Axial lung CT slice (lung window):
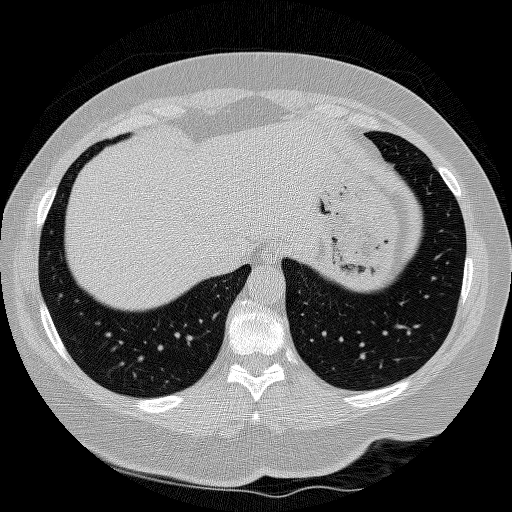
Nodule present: no